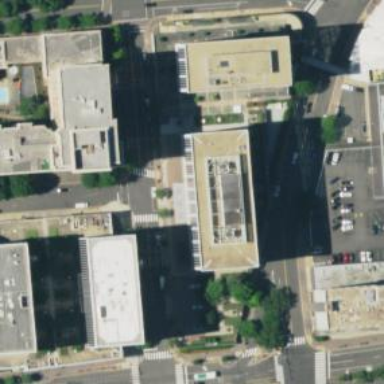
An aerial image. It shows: Part of building is shown in the image.